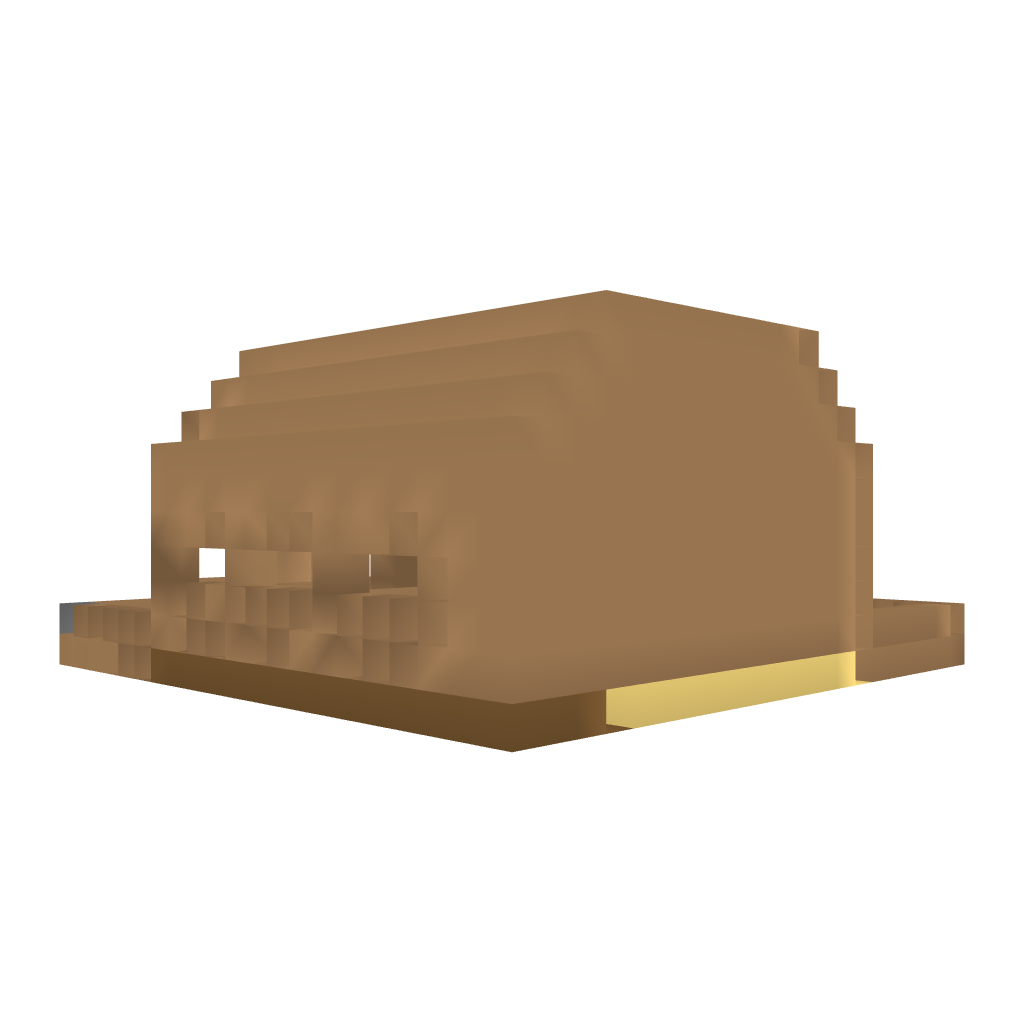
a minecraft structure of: medium horse stable bad low quality